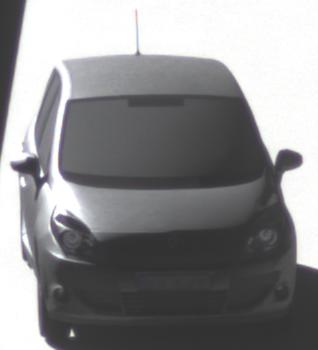
Make: Renault
Model: Scénic 1.6 16V 110
Detailed model: Scénic (III)
Model produced from: 2009/06
Model produced until: 2010/08
Doors: 5
Color: gray
Road condition: dry road
Daytime: morning or afternoon
Contrast: high contrast